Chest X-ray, AP view. Patient: 45 years old, sex M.
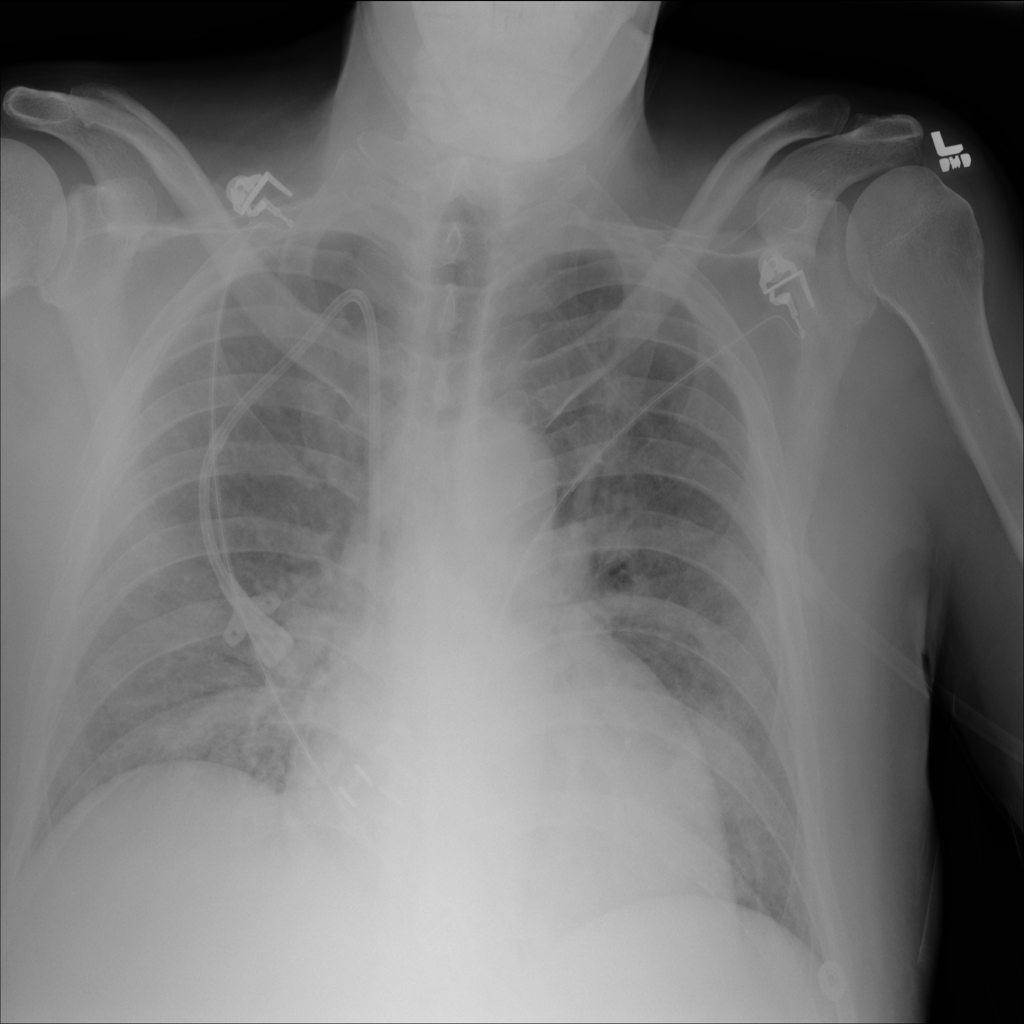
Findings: No Finding